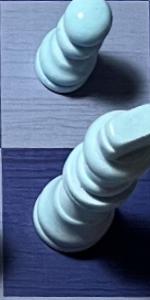
Label: King_White